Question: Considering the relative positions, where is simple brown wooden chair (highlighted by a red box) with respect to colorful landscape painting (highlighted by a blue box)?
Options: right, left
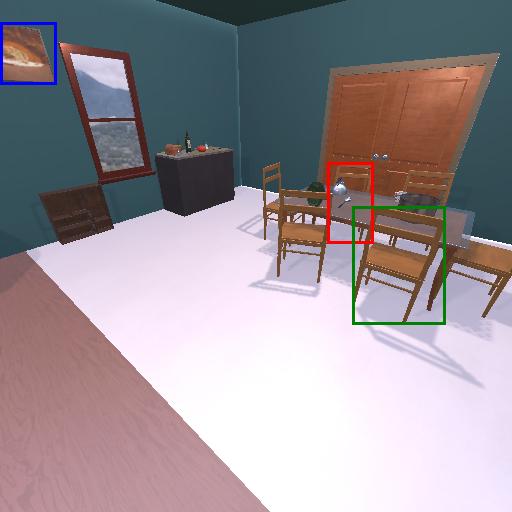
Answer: right